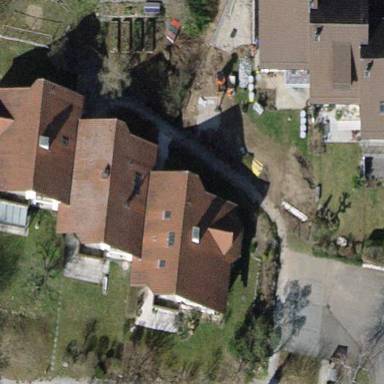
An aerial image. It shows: Terrace building.